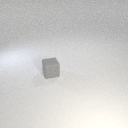
small gray rubber cube